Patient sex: M
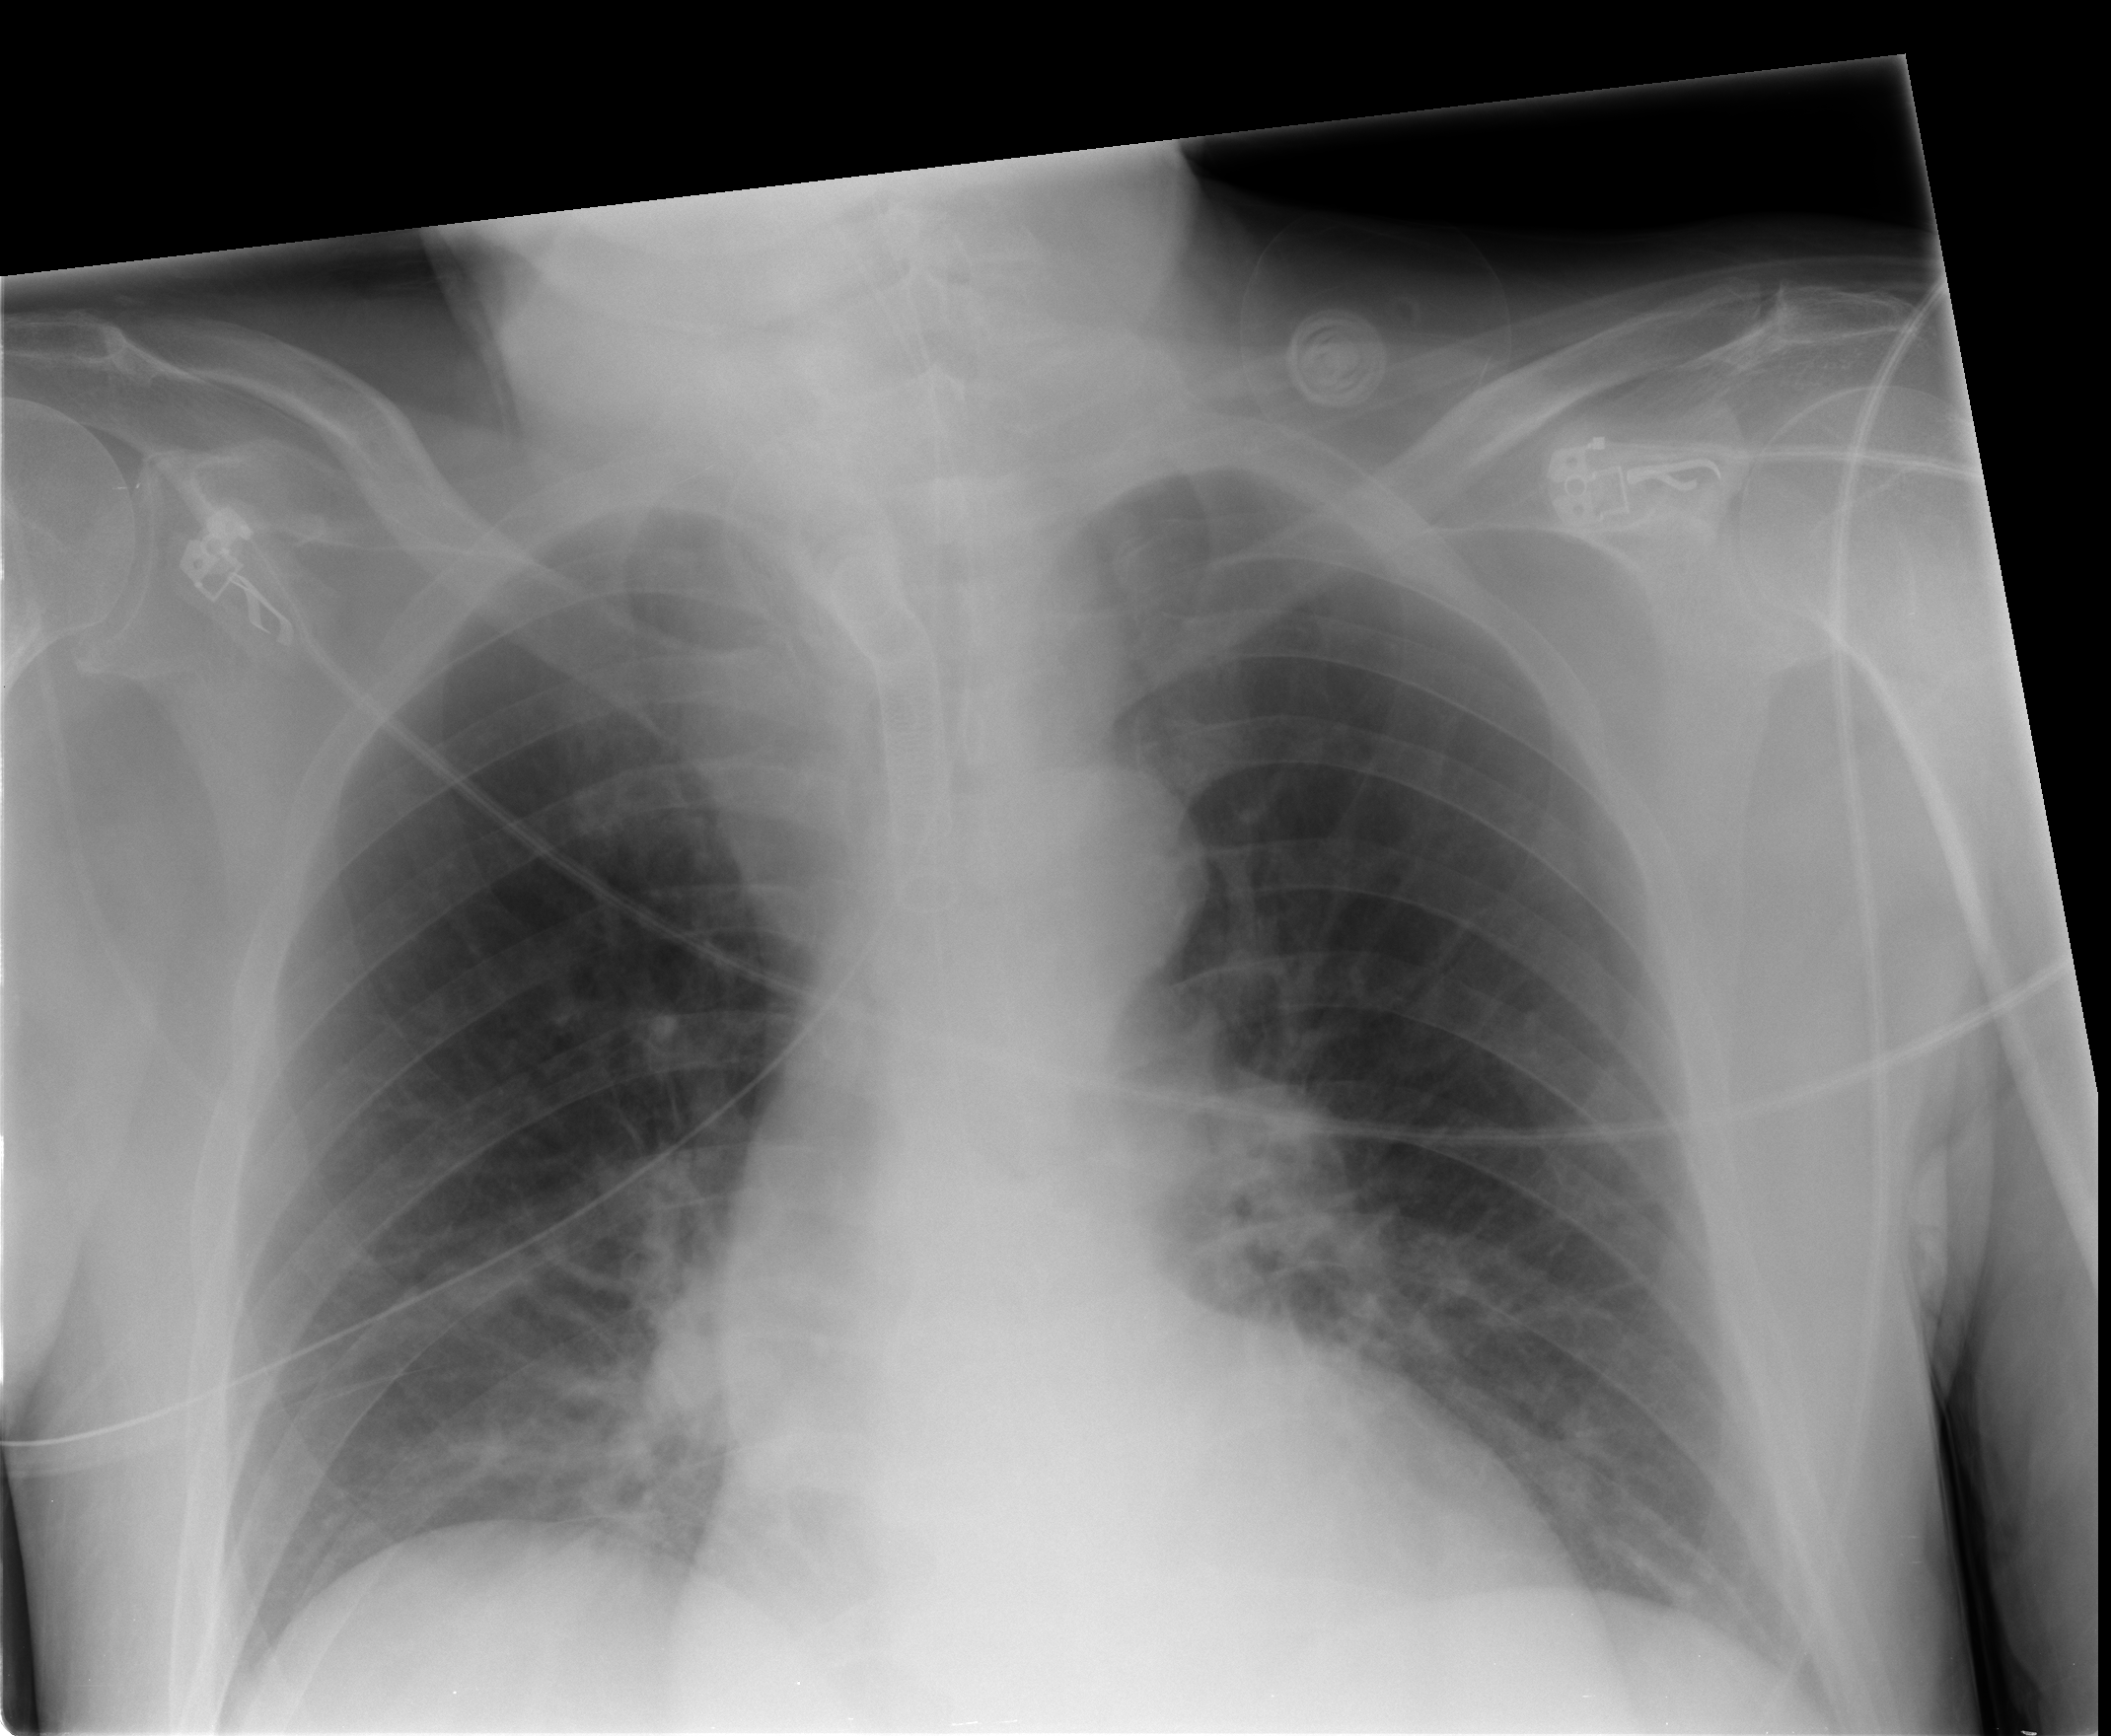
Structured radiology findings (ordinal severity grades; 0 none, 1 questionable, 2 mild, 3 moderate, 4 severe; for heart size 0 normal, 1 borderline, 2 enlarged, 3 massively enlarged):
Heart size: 1
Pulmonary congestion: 2
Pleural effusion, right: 0
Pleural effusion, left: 0
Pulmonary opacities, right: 2
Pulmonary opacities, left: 0
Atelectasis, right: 2
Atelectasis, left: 0